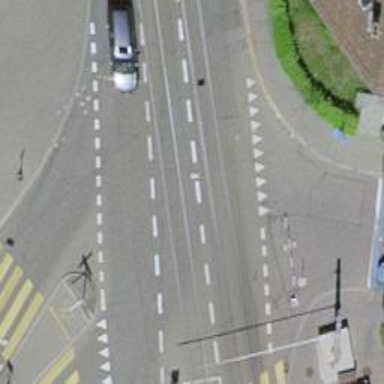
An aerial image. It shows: Tram level crossing on railway.